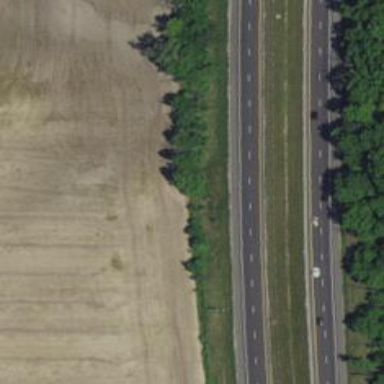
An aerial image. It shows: Motorway.